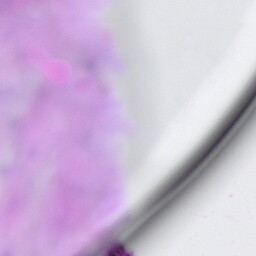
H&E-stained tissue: Cervix